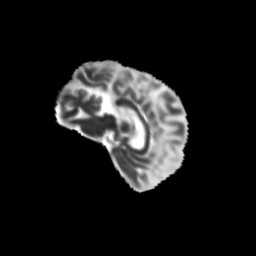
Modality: MD
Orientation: sagittal
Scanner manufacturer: siemens
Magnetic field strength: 3 T
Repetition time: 9.2 s
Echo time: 0.084 s